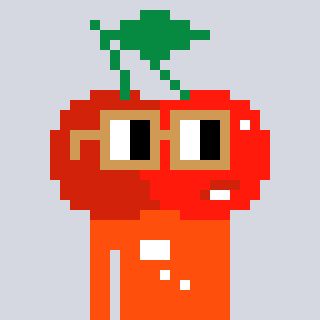
a pixel art character with square brown glasses, a cherry-shaped head and a orange-colored body on a cool background